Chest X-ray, AP view. Patient: 28 years old, sex M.
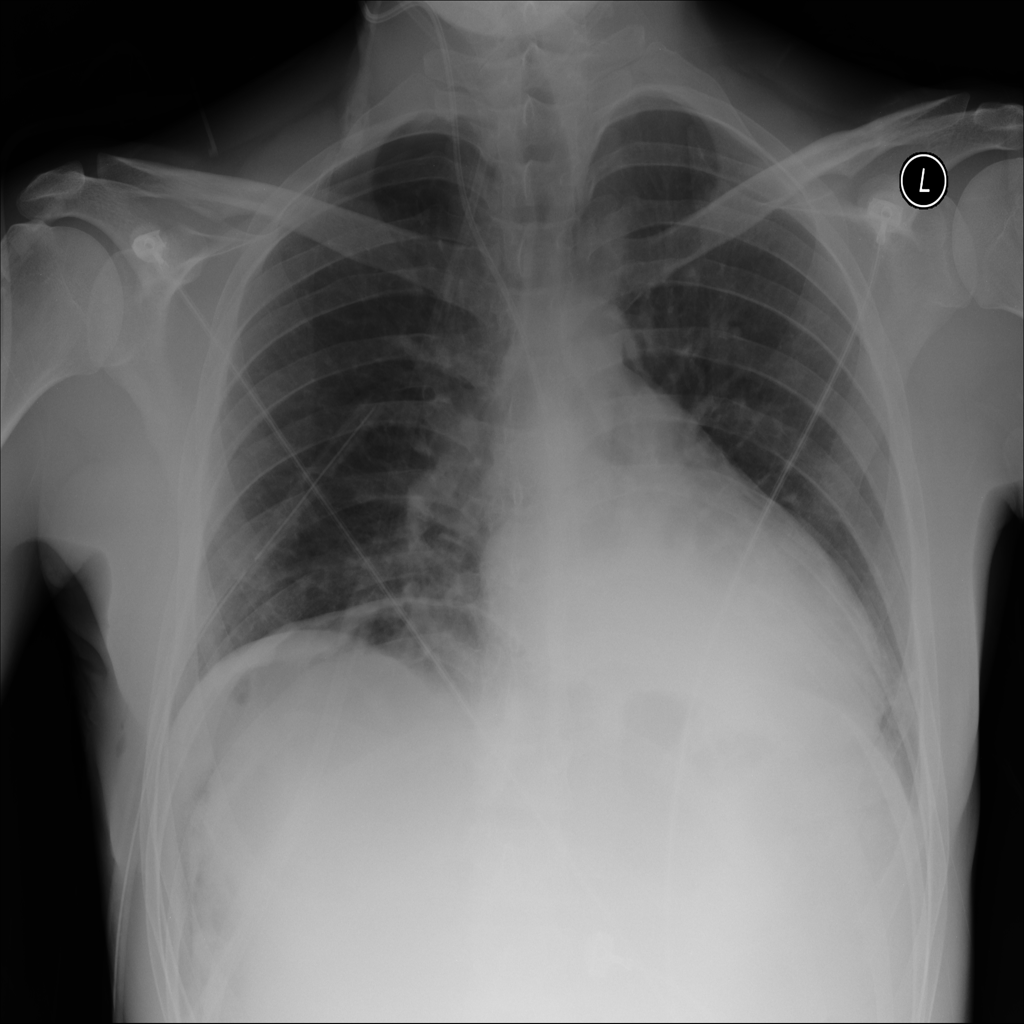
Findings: Pneumothorax